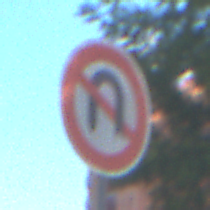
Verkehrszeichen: VerbotWenden
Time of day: MorningAfternoon
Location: Outdoor (Suburban)
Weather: PartlyCloudy
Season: NotSpecified
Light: Natural